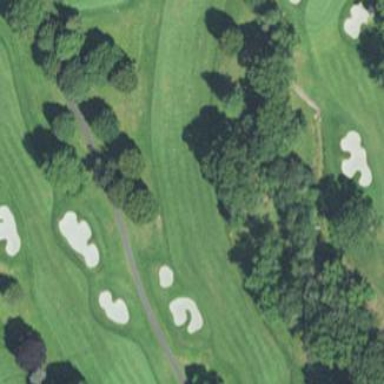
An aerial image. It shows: Grassy area designated as golf fairway.